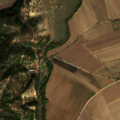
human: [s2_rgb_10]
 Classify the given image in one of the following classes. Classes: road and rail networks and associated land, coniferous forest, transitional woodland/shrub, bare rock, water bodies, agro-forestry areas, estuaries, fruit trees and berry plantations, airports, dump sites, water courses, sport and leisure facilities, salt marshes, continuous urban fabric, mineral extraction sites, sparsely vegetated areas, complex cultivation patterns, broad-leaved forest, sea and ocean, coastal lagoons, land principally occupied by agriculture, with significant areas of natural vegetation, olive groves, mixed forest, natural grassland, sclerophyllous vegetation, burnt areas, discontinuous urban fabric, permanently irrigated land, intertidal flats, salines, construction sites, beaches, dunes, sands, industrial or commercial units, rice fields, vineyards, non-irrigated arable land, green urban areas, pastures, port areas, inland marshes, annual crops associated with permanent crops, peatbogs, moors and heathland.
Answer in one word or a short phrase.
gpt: permanently irrigated land, annual crops associated with permanent crops, complex cultivation patterns, transitional woodland/shrub